Brain MRI, t2w sequence, axial 2D slice.
Patient: age 43, sex F, weight 95 kg, height 1.95 m
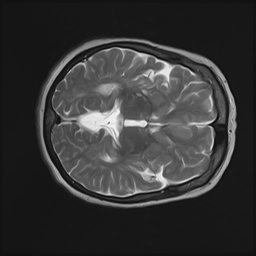